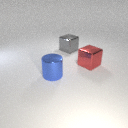
large blue metal cylinder to the left of large red metal cube